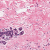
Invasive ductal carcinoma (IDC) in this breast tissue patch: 0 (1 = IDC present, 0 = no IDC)